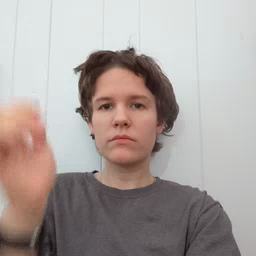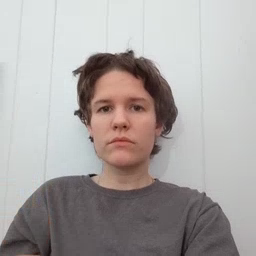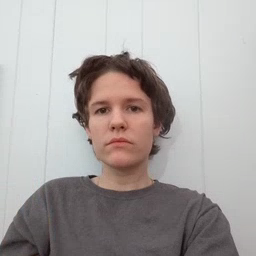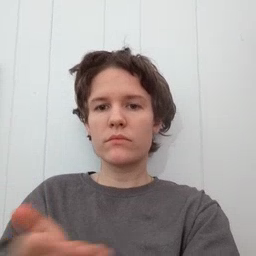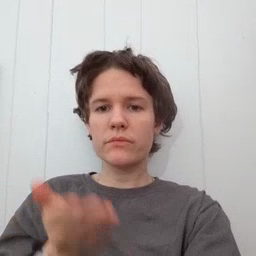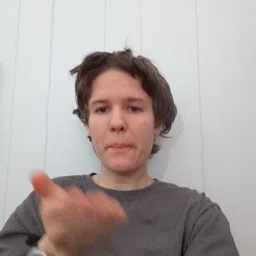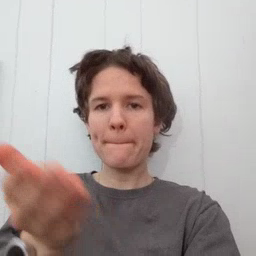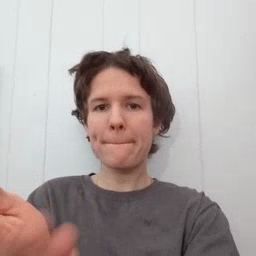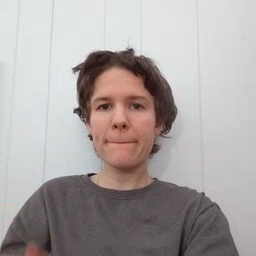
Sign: boat